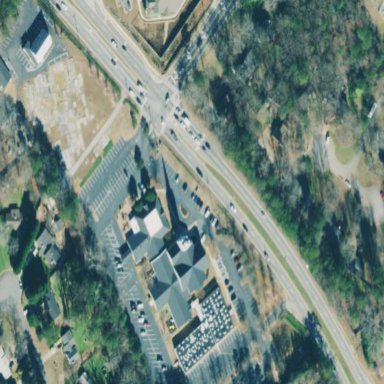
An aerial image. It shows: Building that is place of worship.